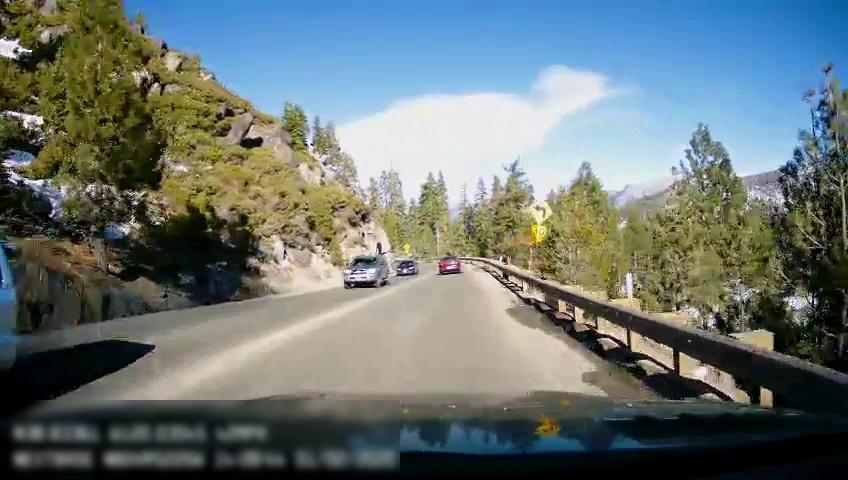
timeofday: Day
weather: Sunny
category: Drivable Space
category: Vehicles | SUV
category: Vehicles | SUV
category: Vehicles | Car
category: Vehicles | Car
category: Lanes | Opposite Lane
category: Lanes | Current Lane
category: Traffic | Signs
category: Traffic | Signs